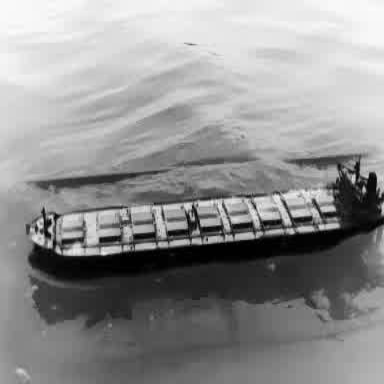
There is a liner in the infrared image.